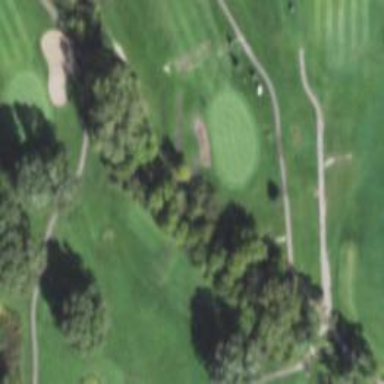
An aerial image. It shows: Golf hole.